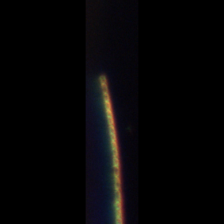
Taxon: Leptocylindrus
Group: Diatoms